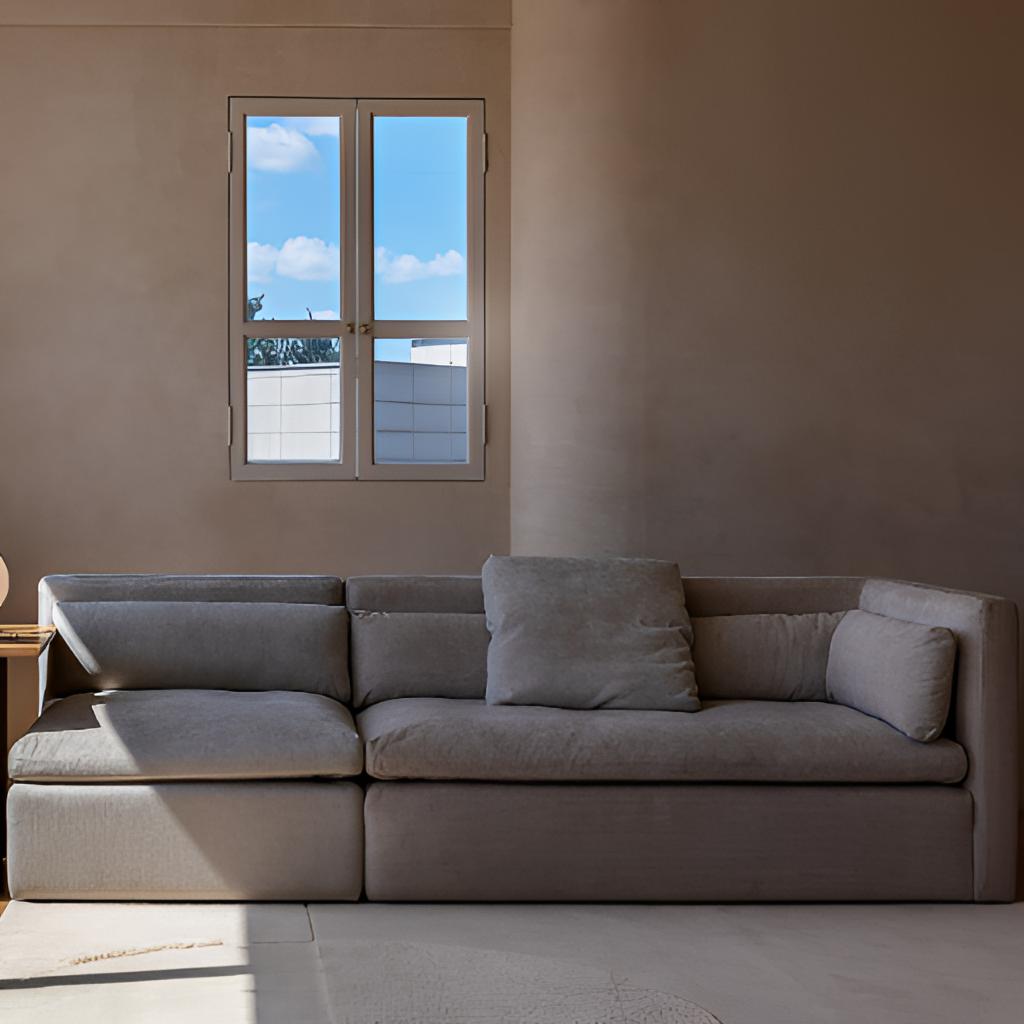
living room, beige fabric sofa, beige paint wallpaper, with solid pattern, beige tile flooring, with smooth pattern, minimalist